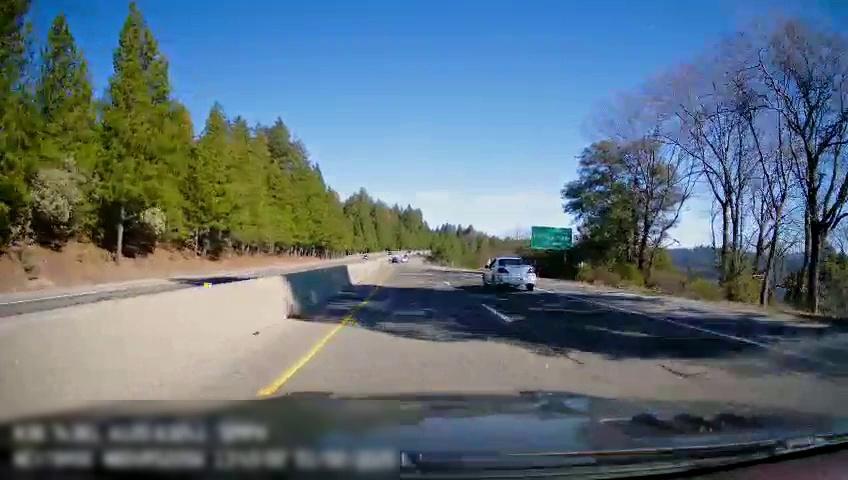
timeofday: Day
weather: Sunny
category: Drivable Space
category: Drivable Space
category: Vehicles | Car
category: Lanes | Current Lane
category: Lanes | Current Lane
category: Lanes | Alternate Lane
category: Lanes | Opposite Lane
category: Traffic | Signs